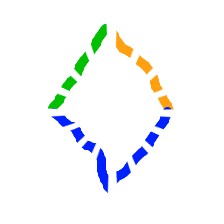
Shape: rhombus